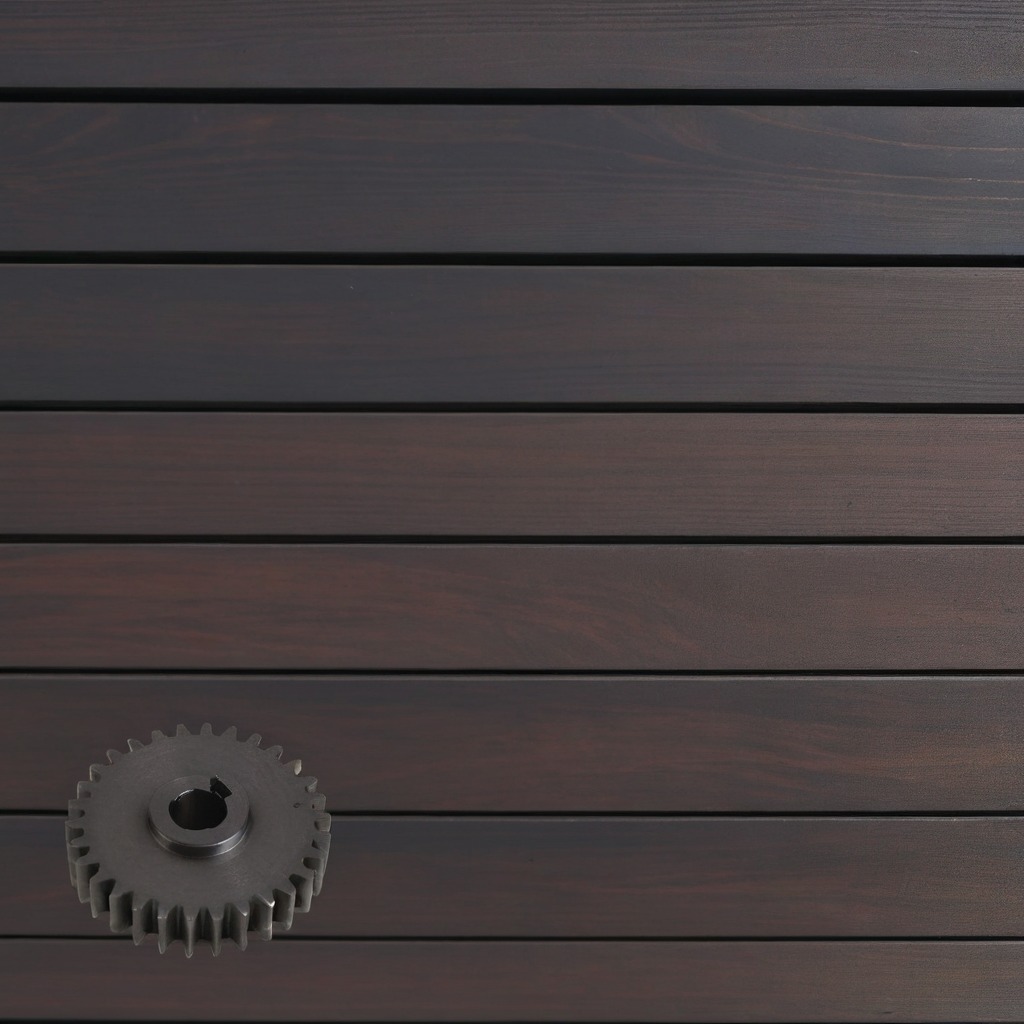
A steel gear with teeth is lying on the workbench.